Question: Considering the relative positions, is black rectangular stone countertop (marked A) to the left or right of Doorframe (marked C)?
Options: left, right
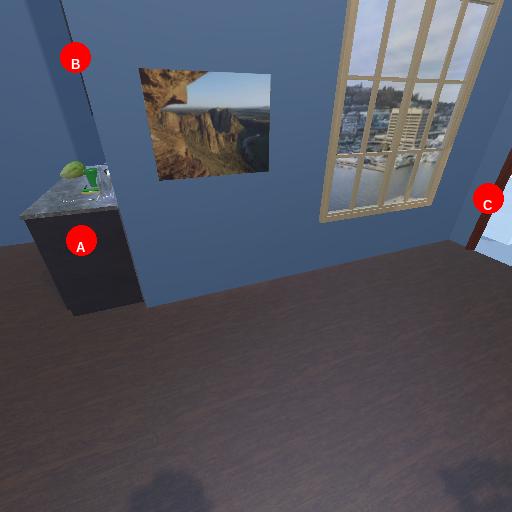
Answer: left